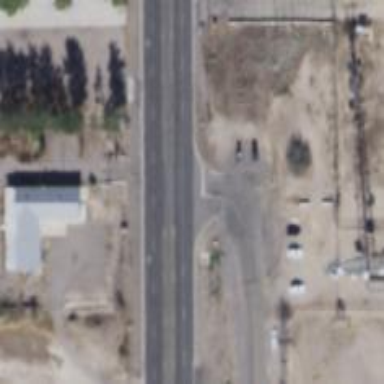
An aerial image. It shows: Road with stop sign.